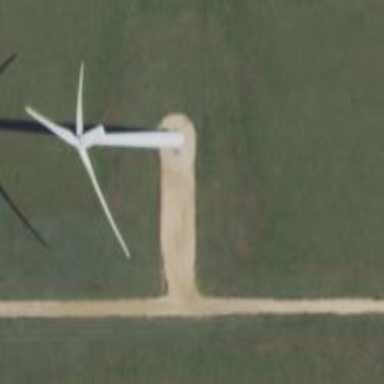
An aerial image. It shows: Wind generator in the form of horizontal axis wind turbine.